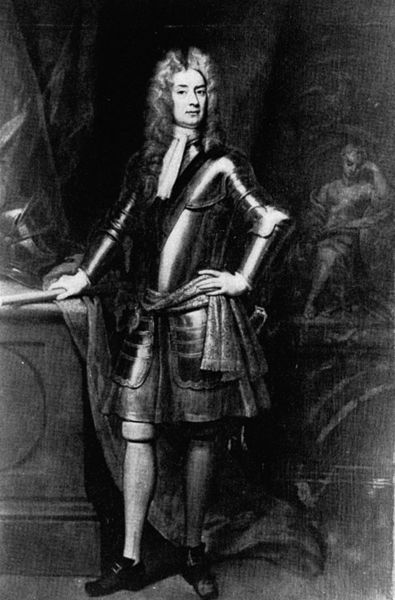
Titel: John Churchill, 1st Duke of Marlborough
Künstler: Sir Godfrey Kneller
Institution: Privatbesitz
Schlagwörter: mann, sitzen, frau, licht, mund, säule, blick, tuch, malerei, barock, sockel, bildnis, herr, portrait, porträt, vorhang, perücke, schärpe, schuhe, glanz, halstuch, metall, strumpf, nachdenklich, strümpfe, stolz, schwarzweiß, denker, rüstung, arrogant, halbprofil, feldherr, schnallenschuhe, ludwig, perrücke, allongeperücke, denkerin, kniehosen, enweib, eingeblidet